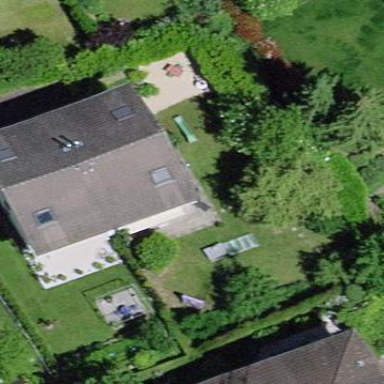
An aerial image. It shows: Semidetached house with gabled roof.